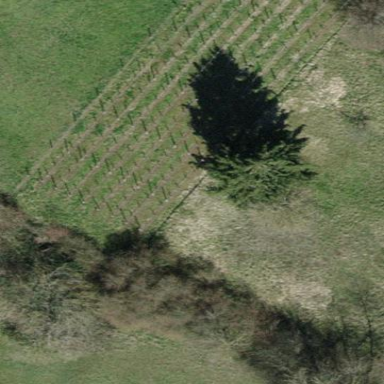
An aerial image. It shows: Orchard.